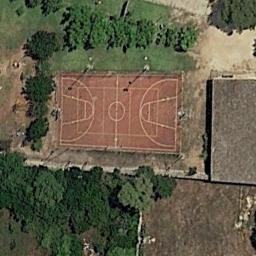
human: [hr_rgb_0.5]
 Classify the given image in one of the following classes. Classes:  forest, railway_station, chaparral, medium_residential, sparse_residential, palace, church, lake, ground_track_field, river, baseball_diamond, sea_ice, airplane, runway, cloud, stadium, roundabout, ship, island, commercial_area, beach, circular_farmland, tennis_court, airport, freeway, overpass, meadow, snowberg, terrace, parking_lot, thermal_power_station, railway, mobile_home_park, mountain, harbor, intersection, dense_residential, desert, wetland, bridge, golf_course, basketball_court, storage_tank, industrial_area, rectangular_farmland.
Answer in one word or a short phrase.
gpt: basketball_court